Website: crate-barrel
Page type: cart
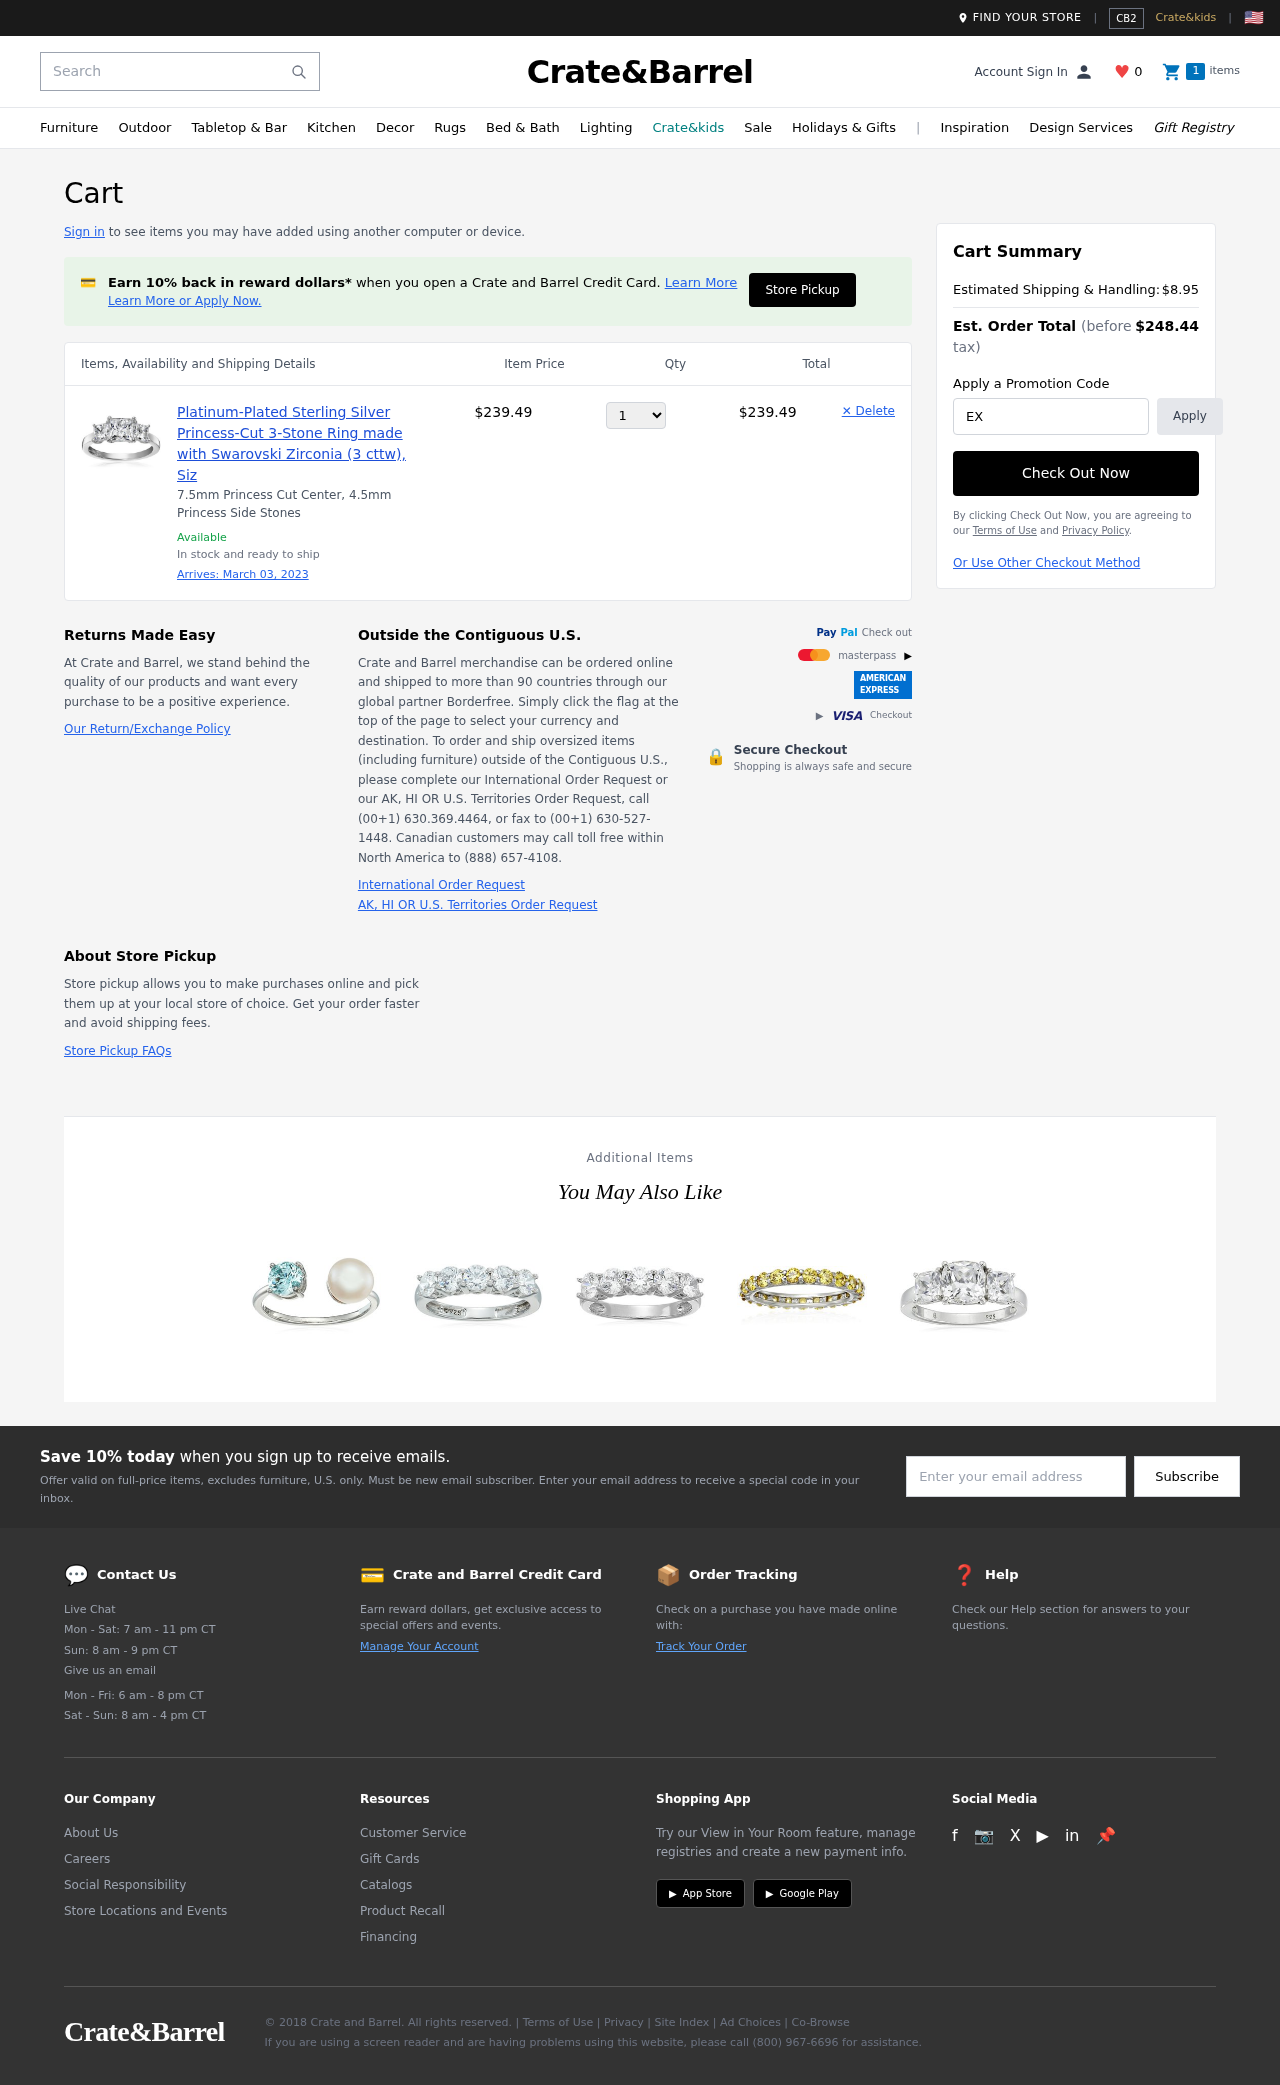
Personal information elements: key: PII_PROMO_CODE
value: EXTRA05
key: PII_EMAIL
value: bcastro@gmail.com
Product elements: key: PRODUCT1_DESC
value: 7.5mm Princess Cut Center, 4.5mm Princess Side Stones
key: PRODUCT1_NAME
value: Platinum-Plated Sterling Silver Princess-Cut 3-Stone Ring made with Swarovski Zirconia (3 cttw), Siz
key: PRODUCT1_PRICE
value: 239.49
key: PRODUCT1_QUANTITY
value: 1
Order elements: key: ORDER_DELIVERY_DATE
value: March 03, 2023
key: ORDER_SUBTOTAL
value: $239.49
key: ORDER_SHIPPING_COST
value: $8.95
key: ORDER_TOTAL
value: $248.44